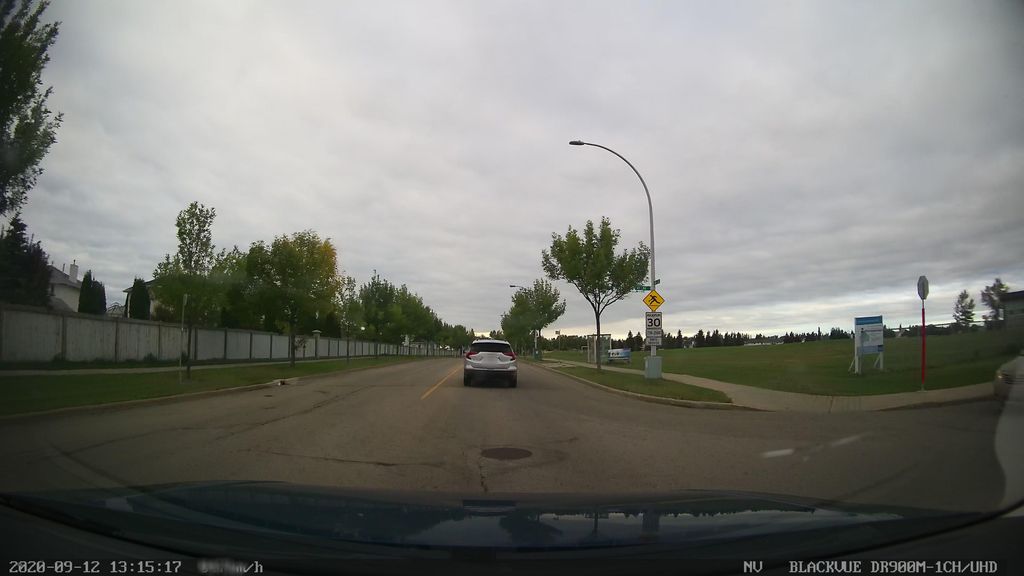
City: edmonton